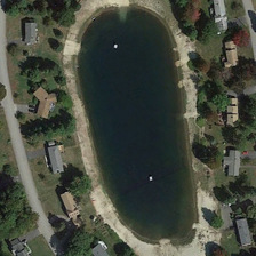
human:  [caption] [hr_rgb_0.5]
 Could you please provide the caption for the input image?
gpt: There are many houses around the pond.

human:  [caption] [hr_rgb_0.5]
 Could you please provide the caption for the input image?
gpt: Many houses are located around the lake.

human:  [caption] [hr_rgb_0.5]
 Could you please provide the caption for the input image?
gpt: Many houses are by the lake.

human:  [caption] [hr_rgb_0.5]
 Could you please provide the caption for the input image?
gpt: There are many houses.

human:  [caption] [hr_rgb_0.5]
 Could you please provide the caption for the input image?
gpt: Many houses are located by the lake.